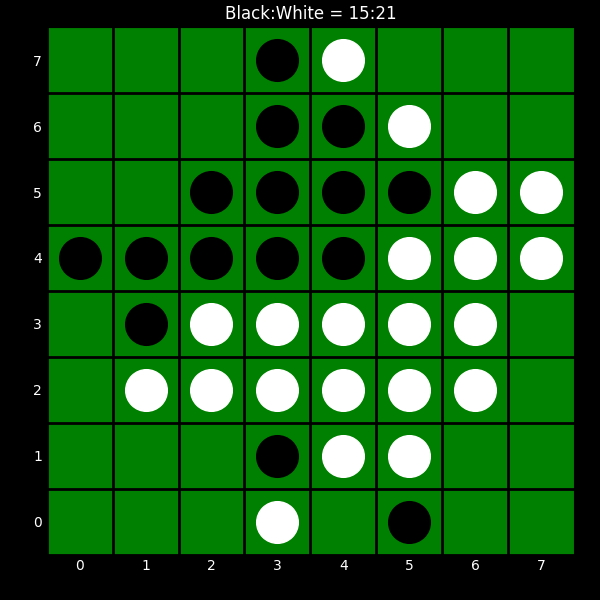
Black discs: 15
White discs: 21